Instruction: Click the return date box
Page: home
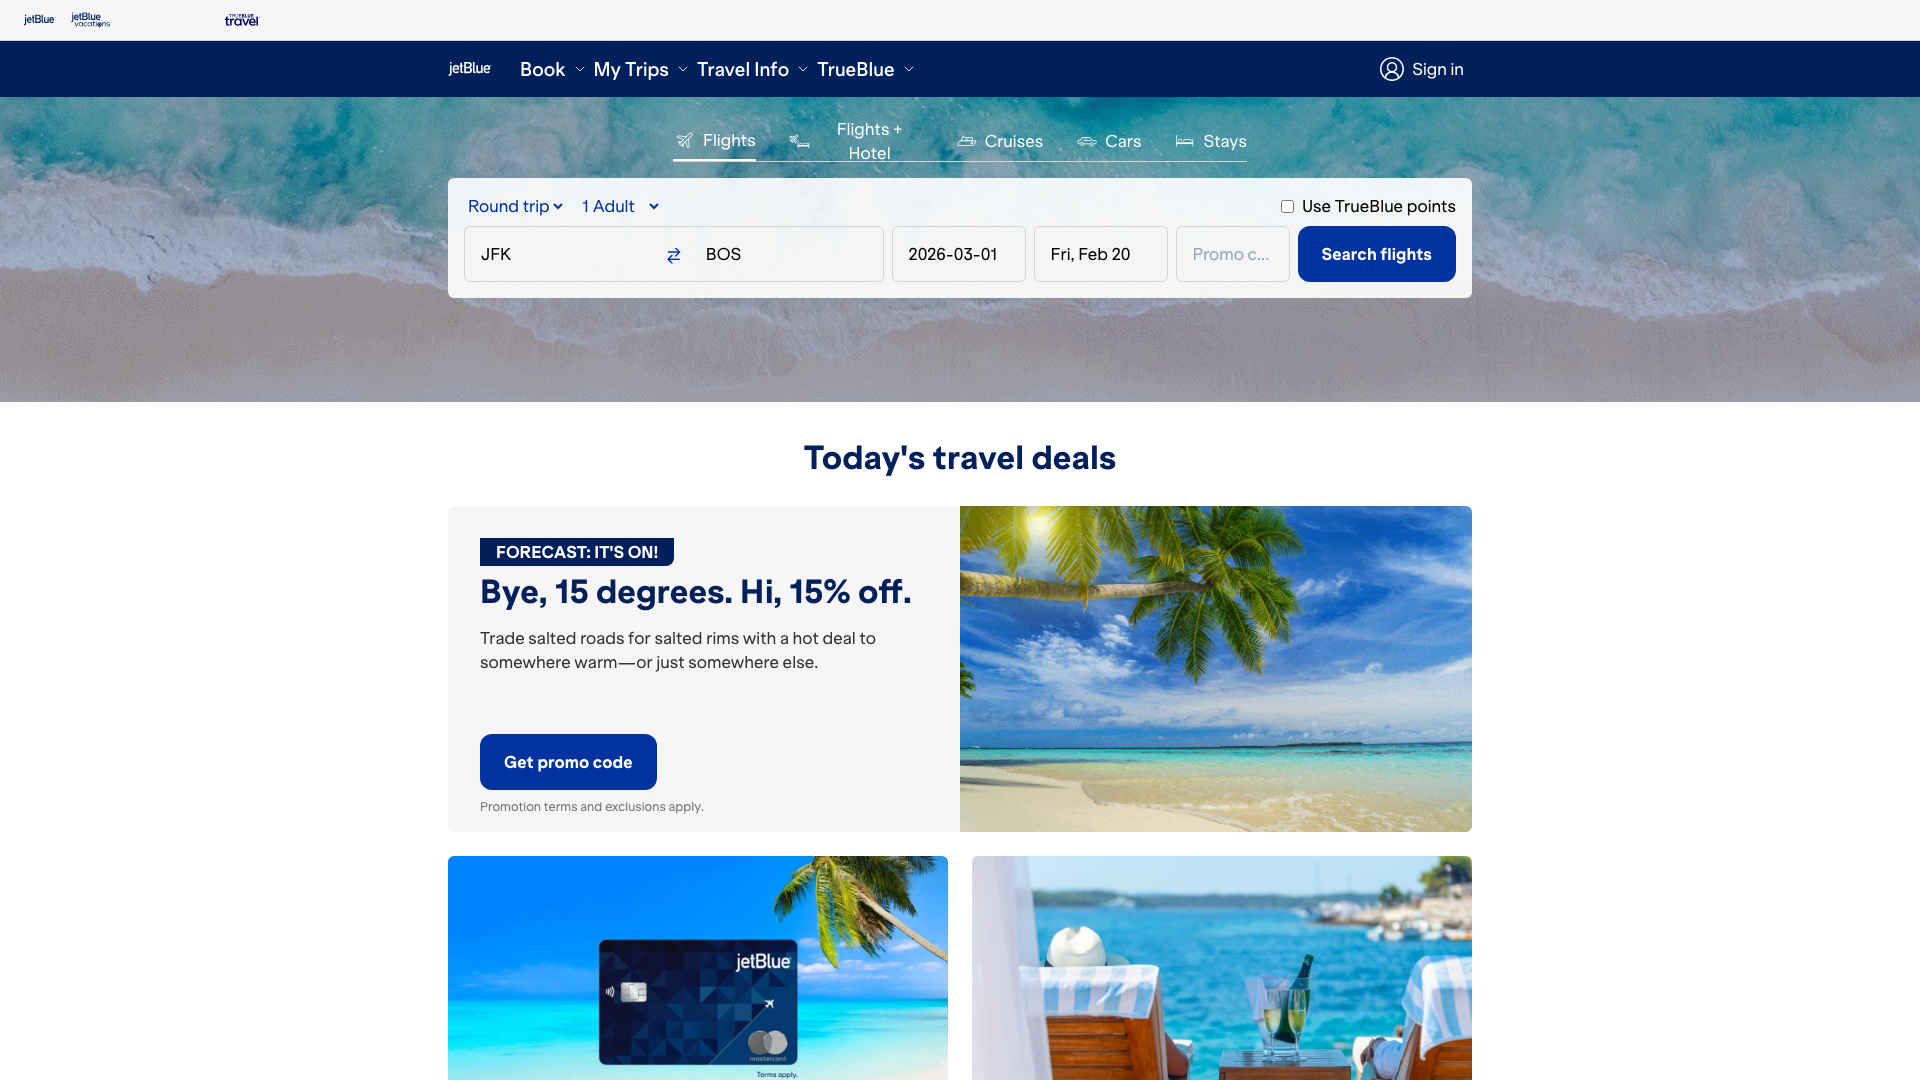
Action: click